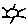
Label: sun